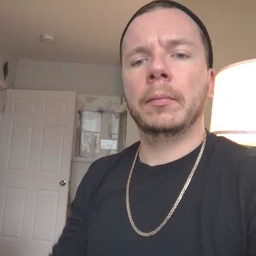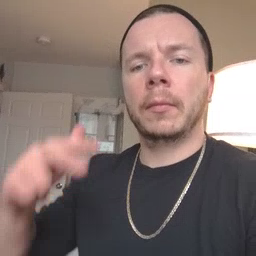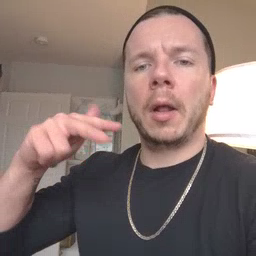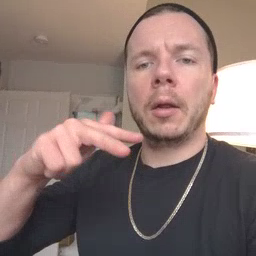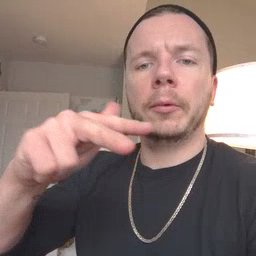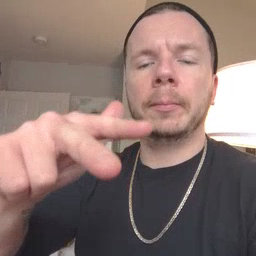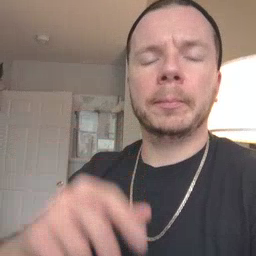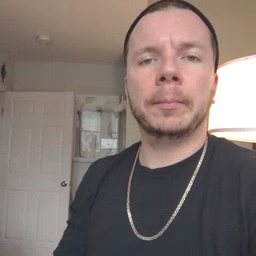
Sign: helicopter